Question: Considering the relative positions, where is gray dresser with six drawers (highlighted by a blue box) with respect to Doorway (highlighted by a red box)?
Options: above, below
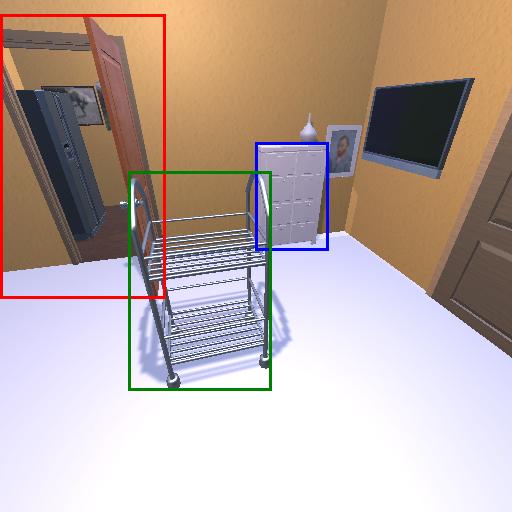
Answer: above